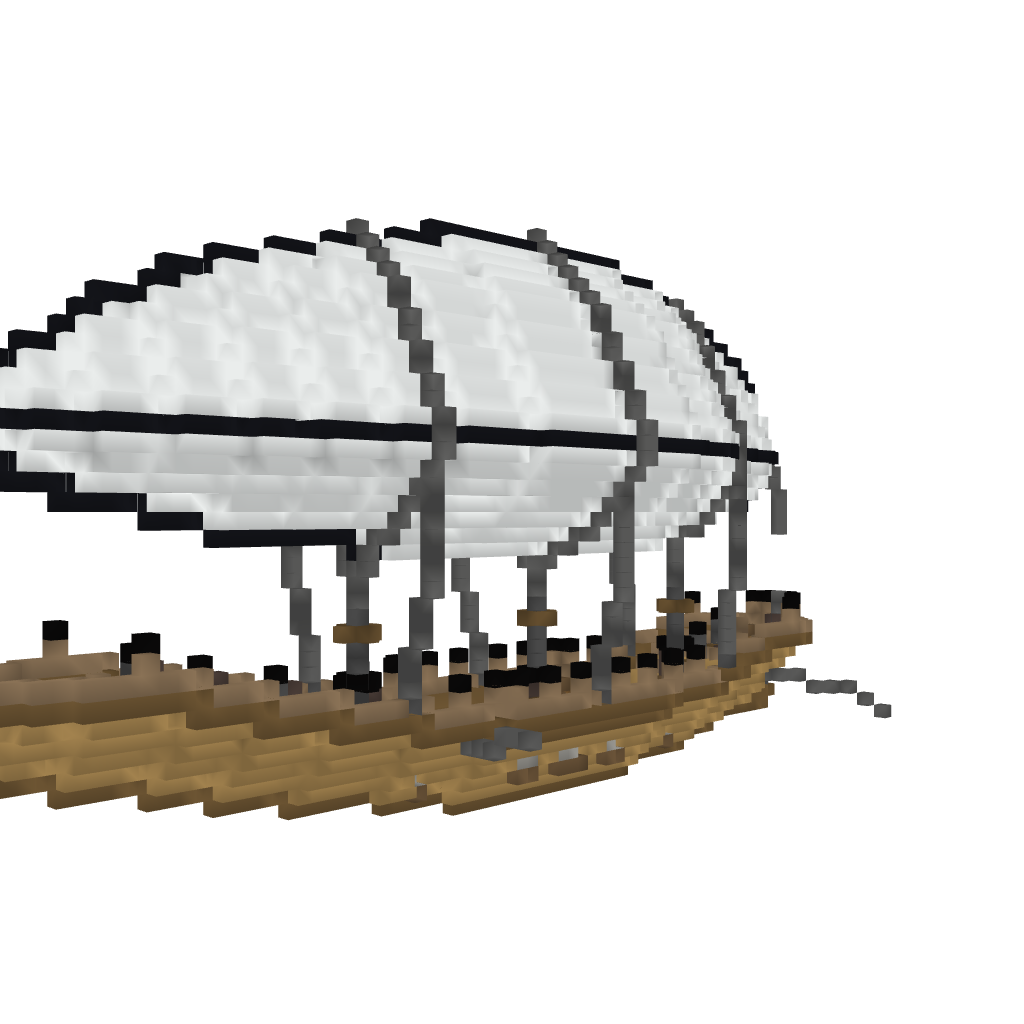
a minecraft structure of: Airship by iChunkLP *Reuploaded*